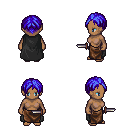
a pixel art fantasy rpg character, female body template, human, dark skin, black cape, robe skirt, blue parted hairstyle, dagger, four views (front, back, left, right), 2x2 character sprite sheet, small pixel art, hard edges, no anti-aliasing